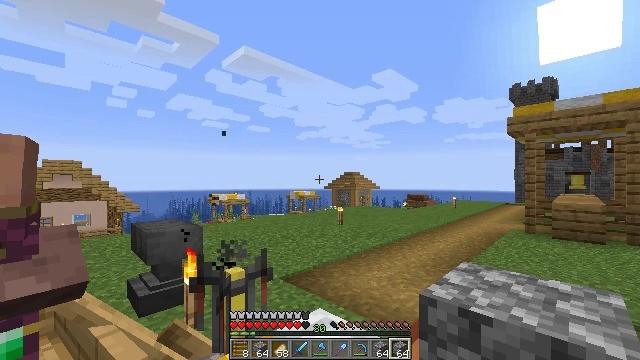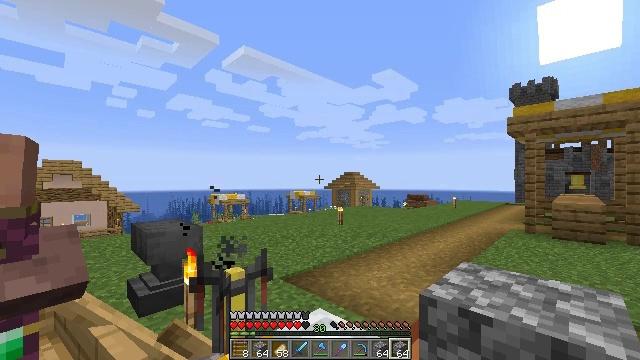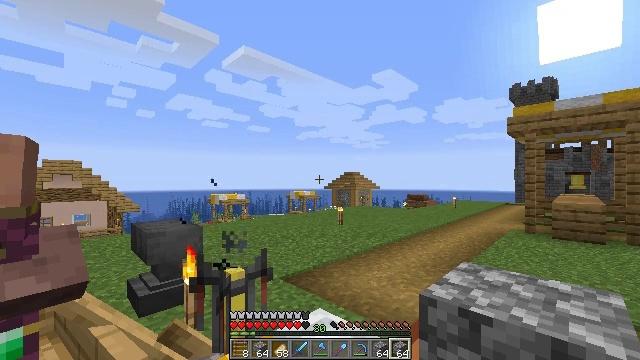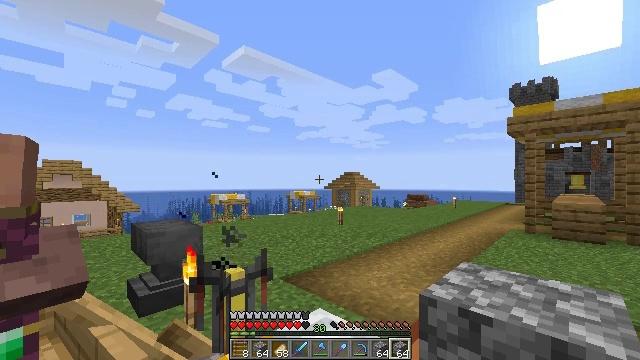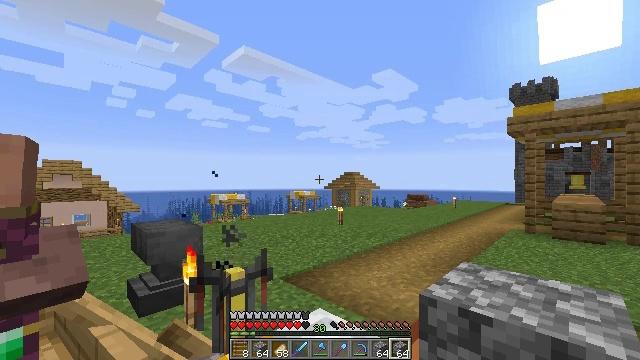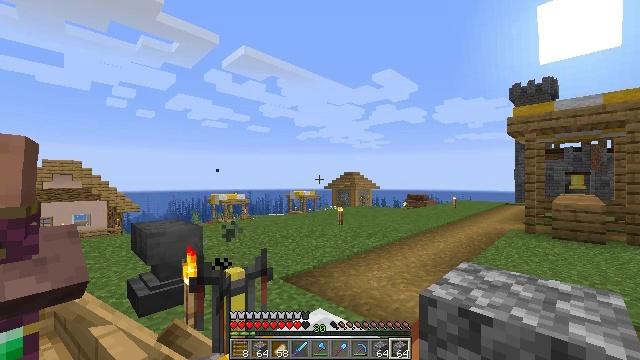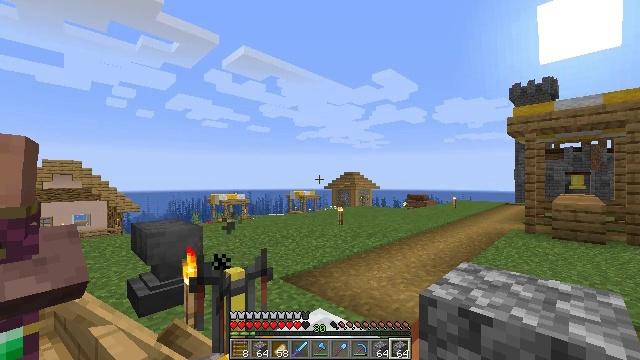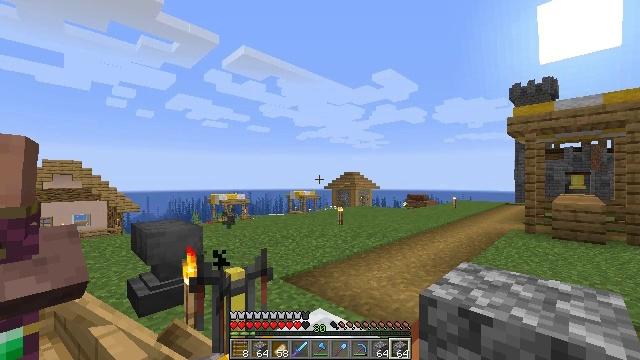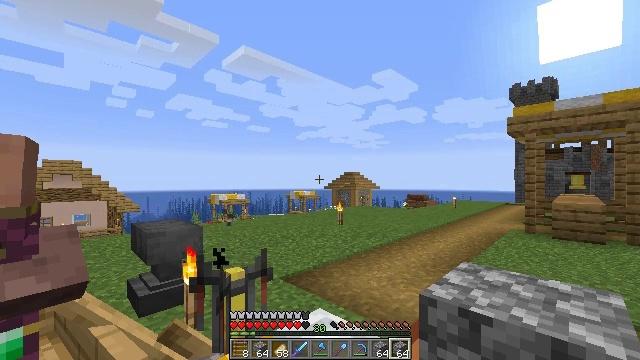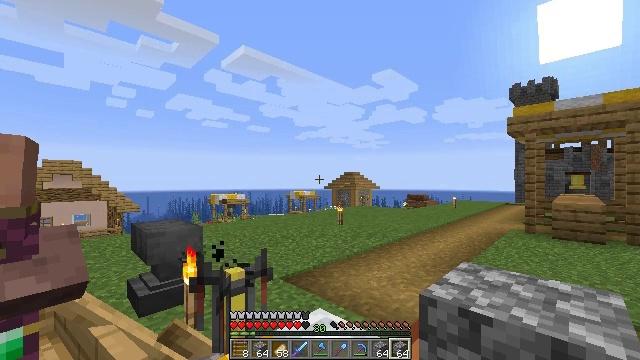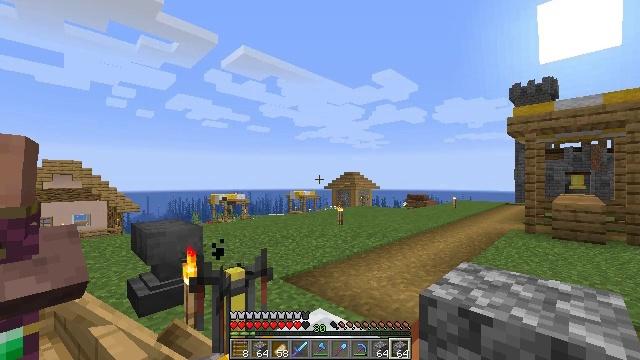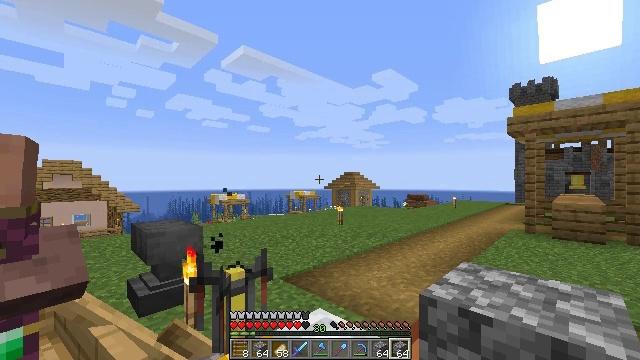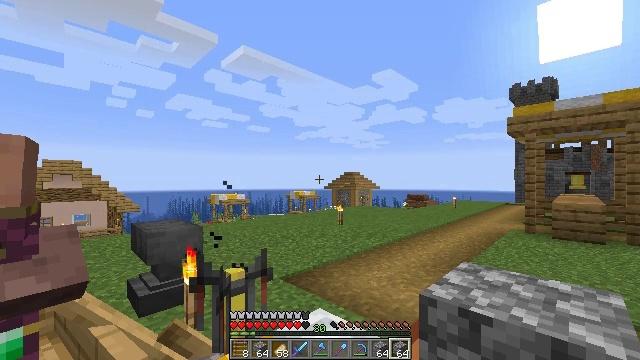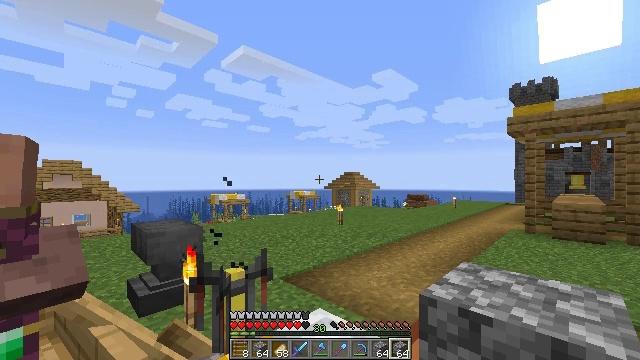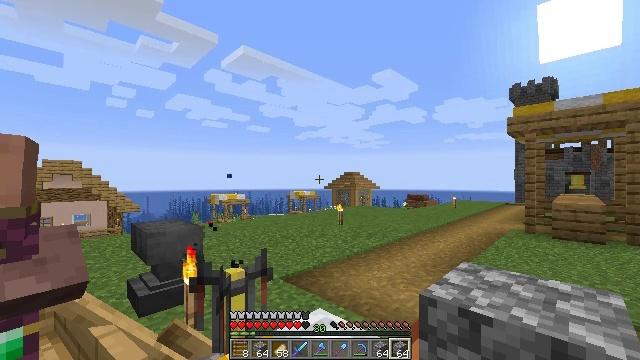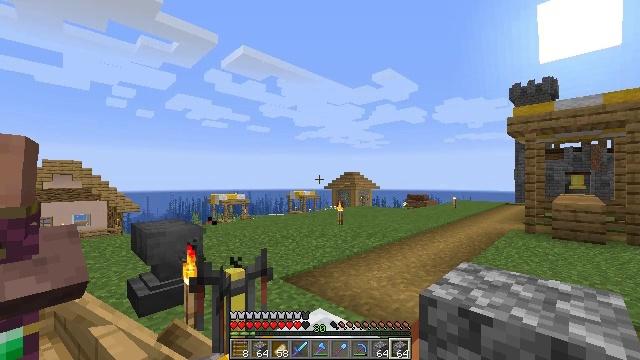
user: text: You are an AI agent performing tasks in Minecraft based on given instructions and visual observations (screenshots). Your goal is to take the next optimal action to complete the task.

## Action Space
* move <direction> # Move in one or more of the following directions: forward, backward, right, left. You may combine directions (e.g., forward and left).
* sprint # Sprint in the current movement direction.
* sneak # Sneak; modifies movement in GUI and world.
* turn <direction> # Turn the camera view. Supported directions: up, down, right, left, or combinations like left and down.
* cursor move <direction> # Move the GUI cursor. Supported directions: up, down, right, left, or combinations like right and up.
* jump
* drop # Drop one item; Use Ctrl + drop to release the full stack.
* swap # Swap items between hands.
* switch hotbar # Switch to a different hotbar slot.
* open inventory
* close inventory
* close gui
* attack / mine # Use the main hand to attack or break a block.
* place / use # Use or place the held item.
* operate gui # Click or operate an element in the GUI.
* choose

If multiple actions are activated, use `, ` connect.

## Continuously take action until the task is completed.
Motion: motion action
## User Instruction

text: Produce a diamond hoe at the crafting table.
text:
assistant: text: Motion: no_op
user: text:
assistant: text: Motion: no_op
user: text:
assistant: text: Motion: no_op
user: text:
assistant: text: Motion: no_op
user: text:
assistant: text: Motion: no_op
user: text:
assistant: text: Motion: no_op
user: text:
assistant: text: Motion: no_op
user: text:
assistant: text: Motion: no_op
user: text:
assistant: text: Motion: no_op
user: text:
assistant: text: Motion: no_op
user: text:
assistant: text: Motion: no_op
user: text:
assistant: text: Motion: no_op
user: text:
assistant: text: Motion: no_op
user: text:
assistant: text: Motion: no_op
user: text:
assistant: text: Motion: no_op
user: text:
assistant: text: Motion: no_op
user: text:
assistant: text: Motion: no_op
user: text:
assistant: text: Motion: no_op
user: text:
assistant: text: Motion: no_op
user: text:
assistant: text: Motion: no_op
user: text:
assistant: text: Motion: no_op
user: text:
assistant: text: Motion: no_op
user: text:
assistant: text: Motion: no_op
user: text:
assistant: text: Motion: no_op
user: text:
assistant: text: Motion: no_op
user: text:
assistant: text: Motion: no_op
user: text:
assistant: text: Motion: no_op
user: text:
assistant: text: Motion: no_op
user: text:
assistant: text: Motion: no_op
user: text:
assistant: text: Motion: no_op